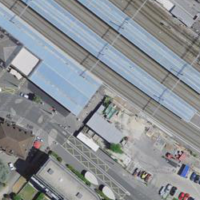
EUNIS habitat code: 57
Species observed at this site:
Streptopelia decaocto
Columba livia
Passer domesticus